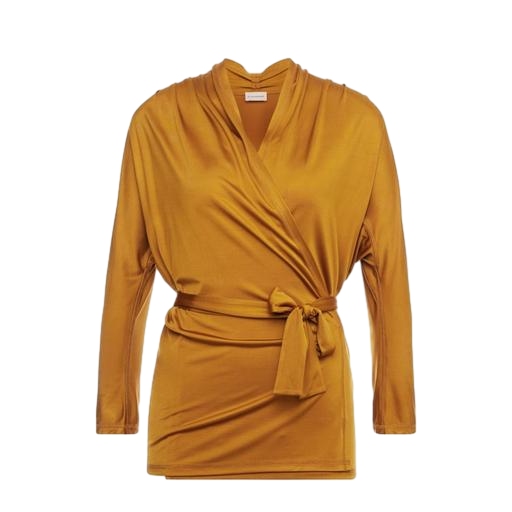
wrap-front top, natural faux-wrap jersey shirt, brown wrap shirt, white background